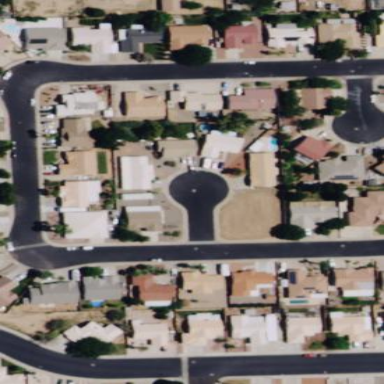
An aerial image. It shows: Residential area composed of single-family homes.